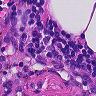
Metastatic tissue present: no